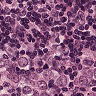
Metastatic tissue present: yes